Aerial crown-view tile of a tropical tree (Barro Colorado Island, Panama), acquired 20250124:
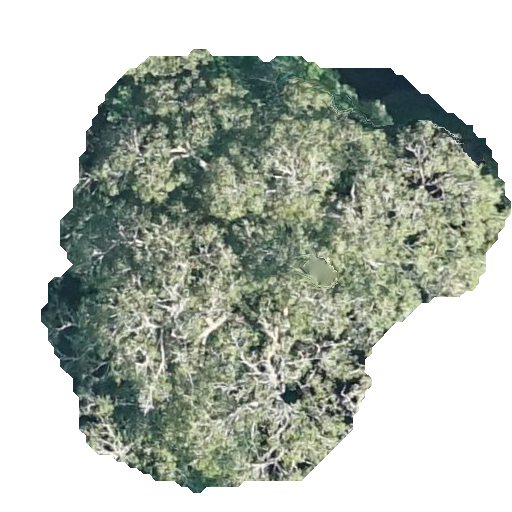
Species: Handroanthus guayacan
GBIF accepted scientific name: Handroanthus guayacan
Crown area: 214.79 m²